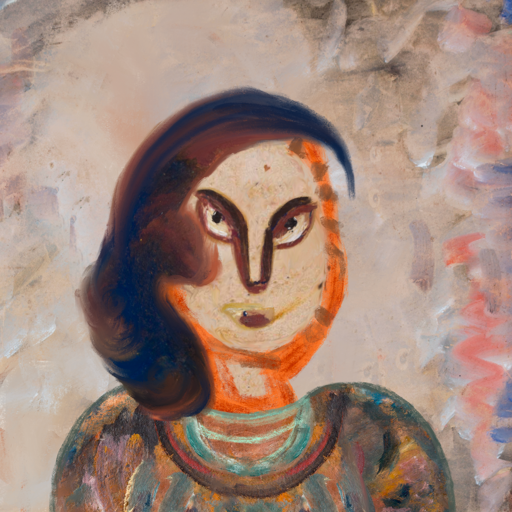
Background: Roy_Bahadur, Head And Neck Front: Rupkatha, Face Front: After_Raid, Bust: Boggyland, Hair Front: Mother_And_Son_Son, Head Accessory: Blank, Second Necklace: Blank, Necklace: Blank, Baby: Blank